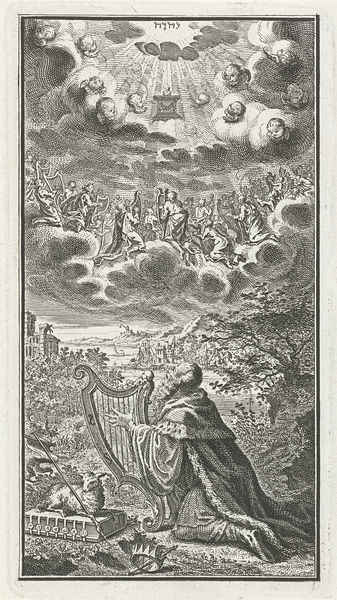
Titel: David bespeelt de harp
Künstler: Simon Fokke
Standort: Amsterdam
Institution: Rijksmuseum
Schlagwörter: baum, himmel, mann, meer, umhang, weiß, wolken, landschaft, stadt, köpfe, licht, schwarz, gebäude, hochformat, bart, bibel, hermelin, johannes, gewand, musik, musiker, krone, engel, putto, stab, fahne, graphik, banner, könig, spielen, lamm, schaf, buch, druck, druckgraphik, radierung, knien, herrscher, buchdruck, christus, knieen, erscheinung, harfe, kupferstich, putti, zepter, harfen, hebräisch, kreuzstab, lamm gottes, chöre, sphären, patmos, bäum e, zs, buch mit sieben siegeln